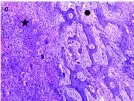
Photomicrograph of the excisional biopsy. (
c) Plump osteoblasts can be seen surrounding the interconnecting immature bony trabeculae. Cellular osteoid (star) and some myxomatous areas (polygon) can also be detected (H&E stain, magnification 100x).
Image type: pathology (h&e)